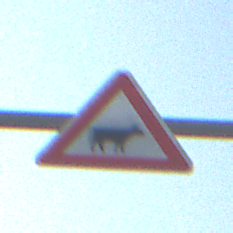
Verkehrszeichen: ViehtriebLinks
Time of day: MorningAfternoon
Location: Outdoor (Special)
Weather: Clear
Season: NotSpecified
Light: Natural